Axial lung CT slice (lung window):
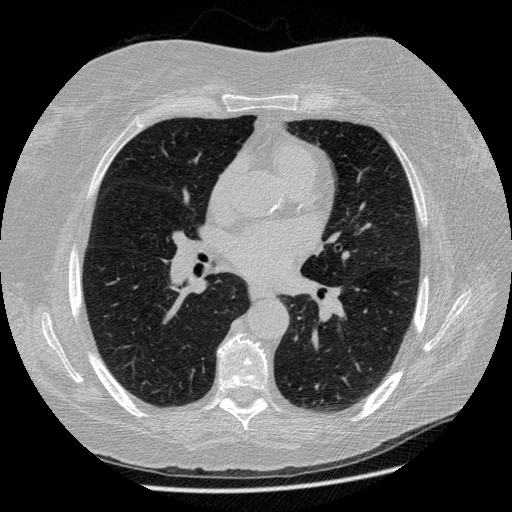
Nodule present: no